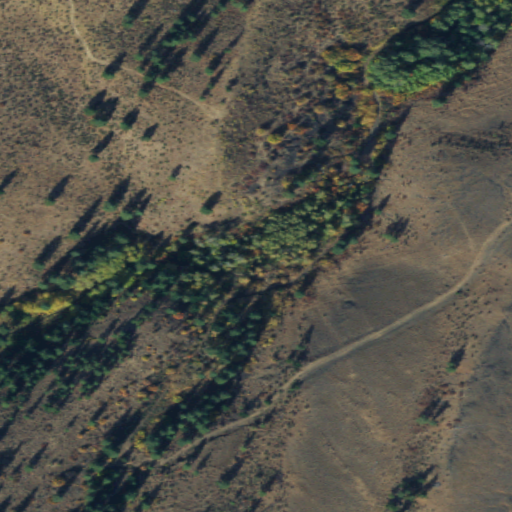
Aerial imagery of valley in Washington named South Winegar Canyon containing shrub, evergreen forest, and grassland